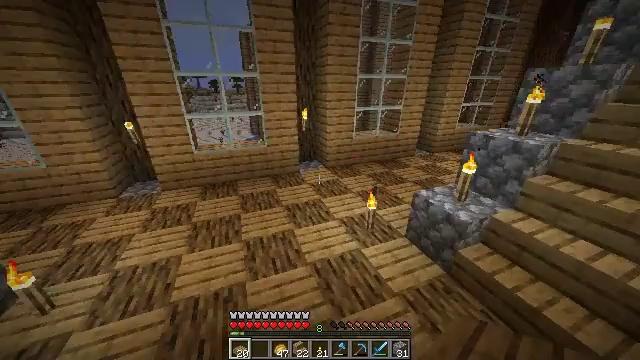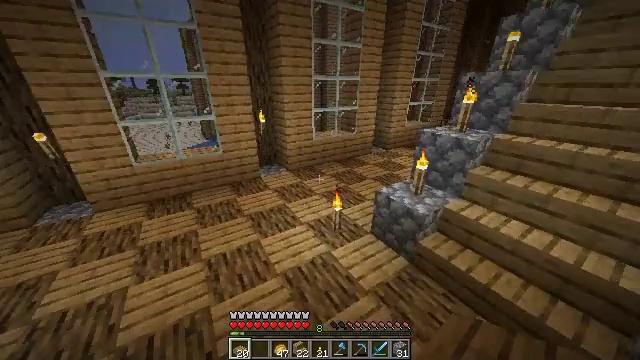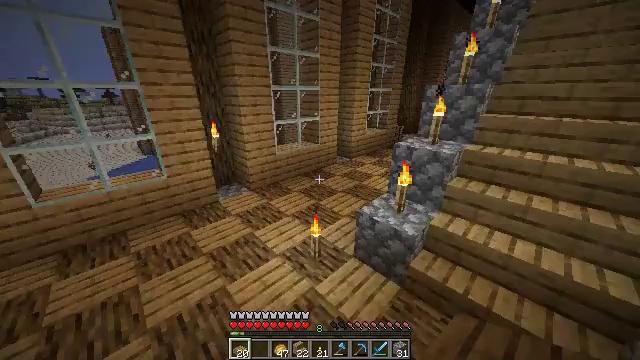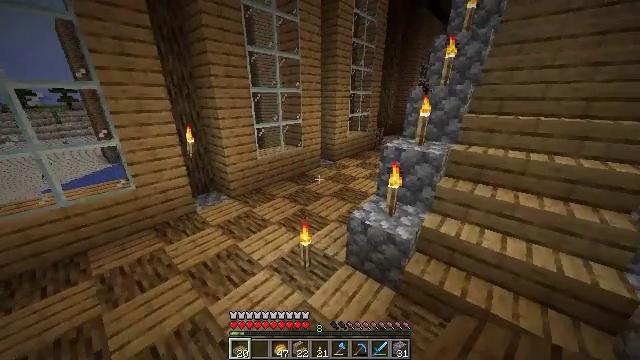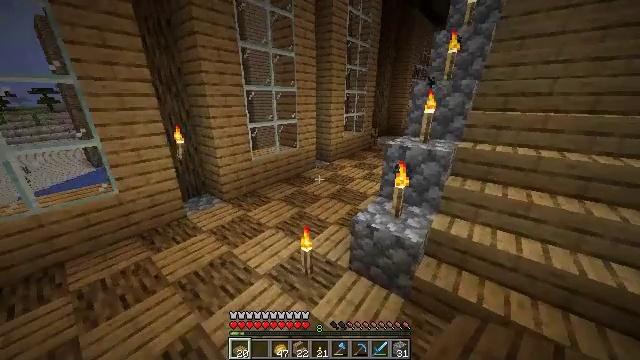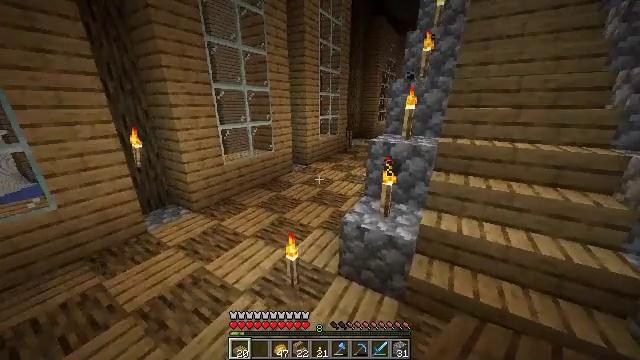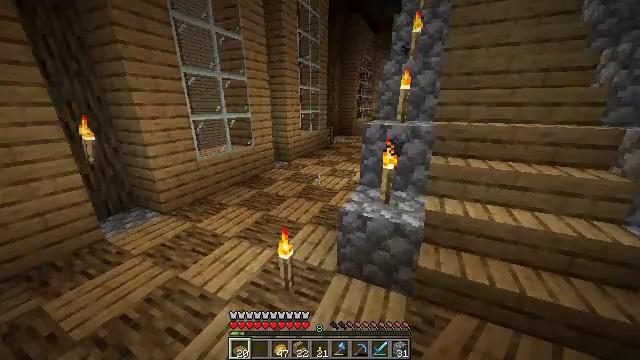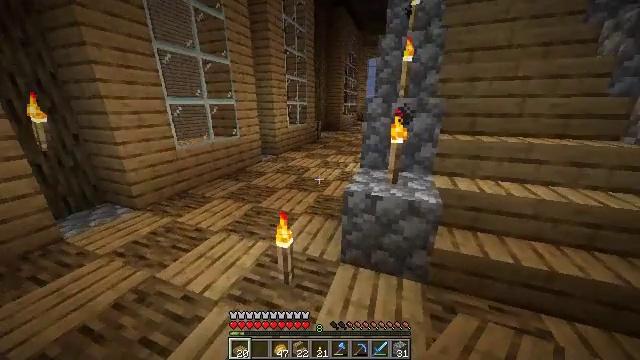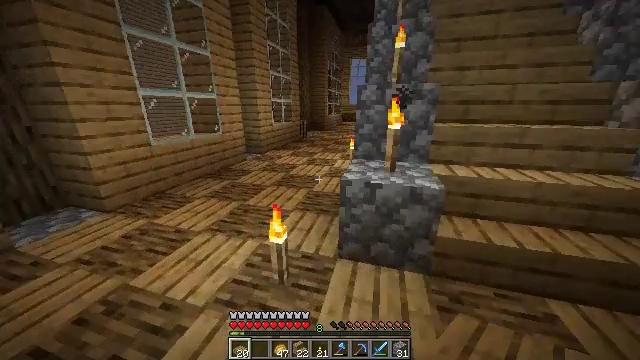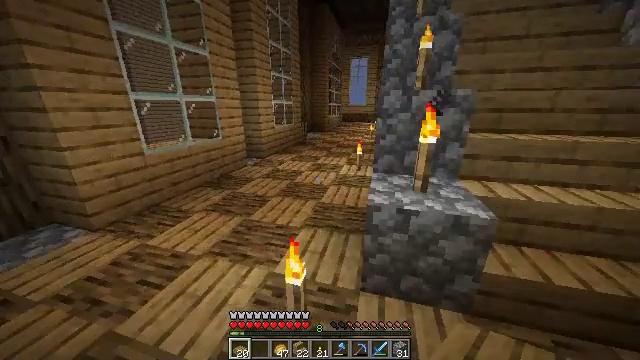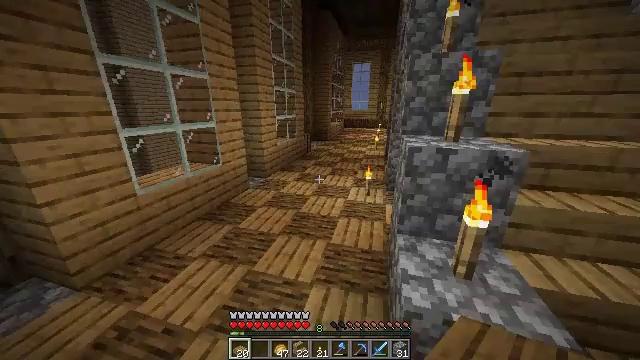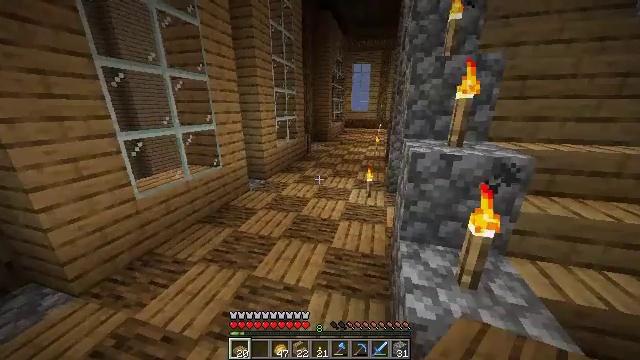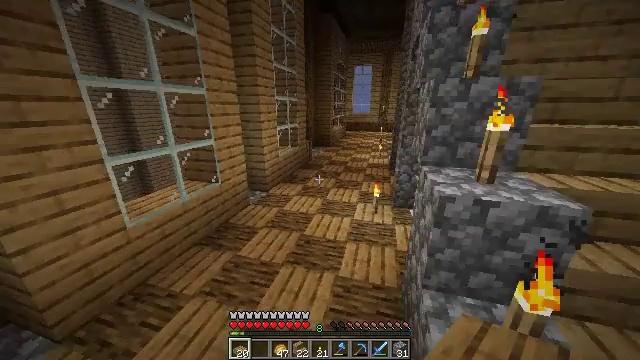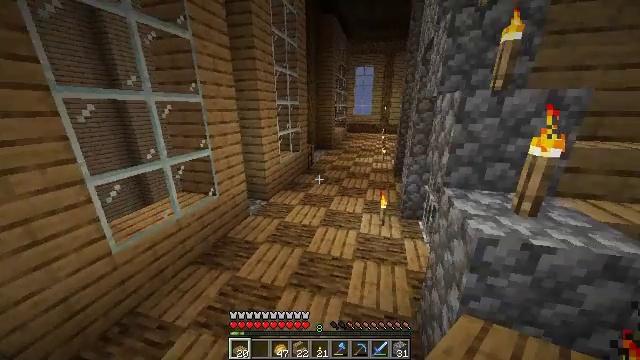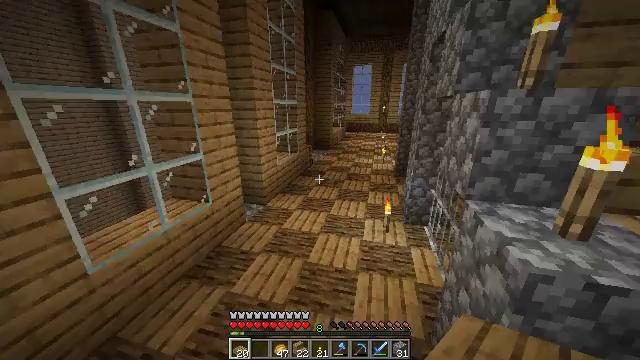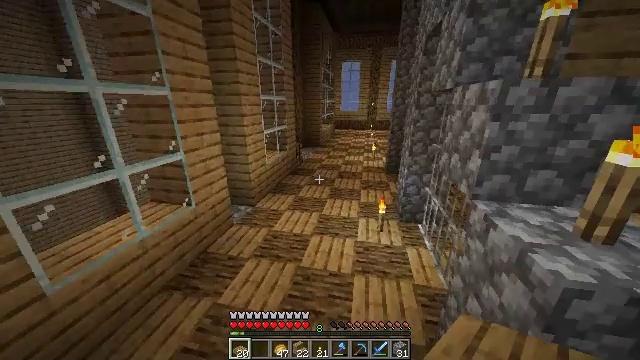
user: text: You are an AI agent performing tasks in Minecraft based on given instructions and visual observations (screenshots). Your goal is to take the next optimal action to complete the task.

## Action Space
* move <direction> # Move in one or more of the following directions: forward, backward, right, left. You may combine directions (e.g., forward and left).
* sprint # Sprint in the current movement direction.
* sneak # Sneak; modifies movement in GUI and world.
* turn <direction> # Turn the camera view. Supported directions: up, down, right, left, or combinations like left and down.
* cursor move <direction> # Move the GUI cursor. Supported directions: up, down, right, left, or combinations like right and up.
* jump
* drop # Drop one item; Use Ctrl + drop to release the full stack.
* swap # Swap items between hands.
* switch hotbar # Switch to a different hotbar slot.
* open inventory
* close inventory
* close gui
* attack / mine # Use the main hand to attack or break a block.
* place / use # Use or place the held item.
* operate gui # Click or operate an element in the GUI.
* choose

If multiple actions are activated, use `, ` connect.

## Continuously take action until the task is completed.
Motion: motion action
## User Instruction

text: Use a crafting table to craft iron bars.
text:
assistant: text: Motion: move forward, turn right, jump
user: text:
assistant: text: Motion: move forward, turn right and up, jump
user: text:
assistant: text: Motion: move forward, turn right, jump
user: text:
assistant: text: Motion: move forward, turn right, jump
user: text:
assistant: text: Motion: move forward, sprint, turn right and up, jump
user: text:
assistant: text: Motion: move forward, sprint, turn right, jump
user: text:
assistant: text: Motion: move forward, sprint, turn right, jump
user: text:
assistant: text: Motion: move forward, sprint, turn right, jump
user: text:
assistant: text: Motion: move forward, sprint, jump
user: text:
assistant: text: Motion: move forward, jump
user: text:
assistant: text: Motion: move forward, jump
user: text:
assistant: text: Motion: move forward, jump
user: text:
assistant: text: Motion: move forward, jump
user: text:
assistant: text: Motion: move forward, jump
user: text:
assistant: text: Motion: move forward, sprint, turn right, jump
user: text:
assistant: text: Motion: move forward, sprint, turn right, jump
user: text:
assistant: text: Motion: move forward, sprint, turn right, jump
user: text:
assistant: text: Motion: move forward, sprint, turn right, jump
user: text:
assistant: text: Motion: move forward, turn right and down, jump
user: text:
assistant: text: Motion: move forward, turn right, jump
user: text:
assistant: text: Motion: move forward, turn right, jump
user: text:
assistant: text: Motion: move forward, turn right, jump
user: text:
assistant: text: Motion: move forward, turn right, jump
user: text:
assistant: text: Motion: move forward, sprint, jump
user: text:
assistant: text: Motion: move forward, sprint, jump
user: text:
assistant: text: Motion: move forward, sprint, jump
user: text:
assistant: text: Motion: move forward, jump
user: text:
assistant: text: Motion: move forward, jump
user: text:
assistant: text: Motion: move forward, jump
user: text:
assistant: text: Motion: move forward, jump